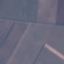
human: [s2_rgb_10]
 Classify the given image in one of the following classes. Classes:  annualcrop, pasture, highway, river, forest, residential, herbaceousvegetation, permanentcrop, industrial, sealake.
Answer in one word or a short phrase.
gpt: AnnualCrop